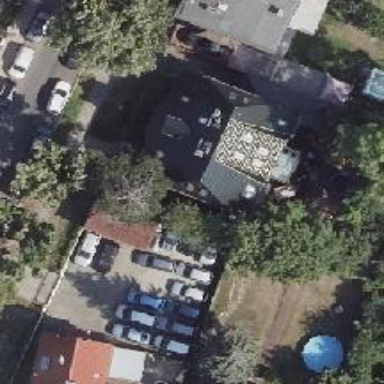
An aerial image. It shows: Detached building with half-hipped roof shape.